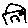
Label: house